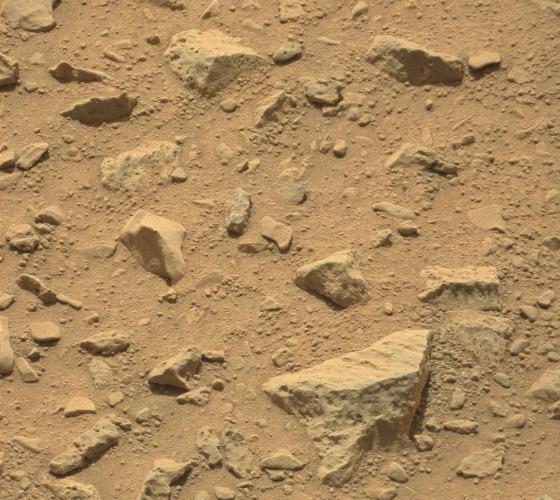
Terrain classes present: Gravel / Sand / Soil, Rock, Shadow